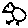
Label: bird